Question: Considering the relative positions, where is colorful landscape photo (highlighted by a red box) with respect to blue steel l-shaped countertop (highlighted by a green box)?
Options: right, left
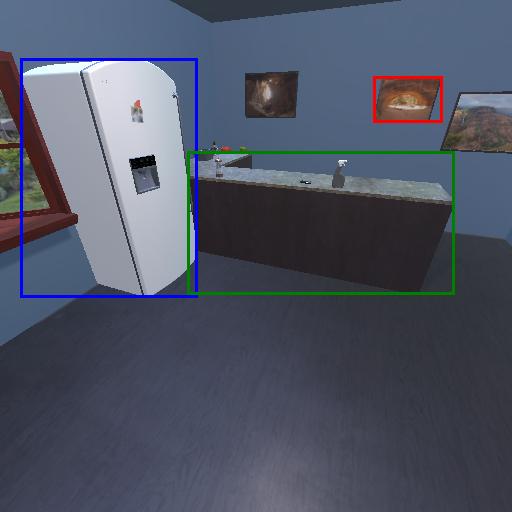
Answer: right